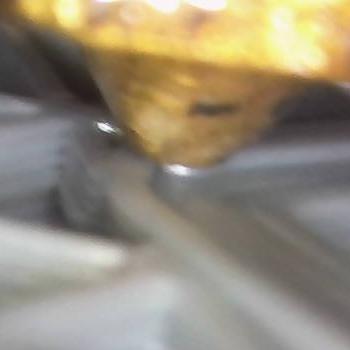
Flow rate: 127%